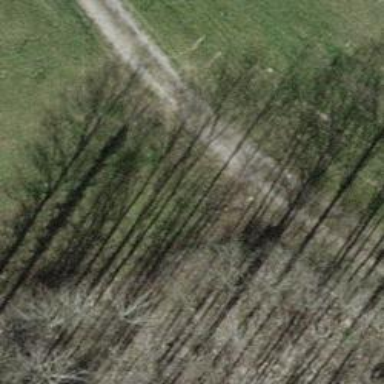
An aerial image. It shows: Hunting stand.